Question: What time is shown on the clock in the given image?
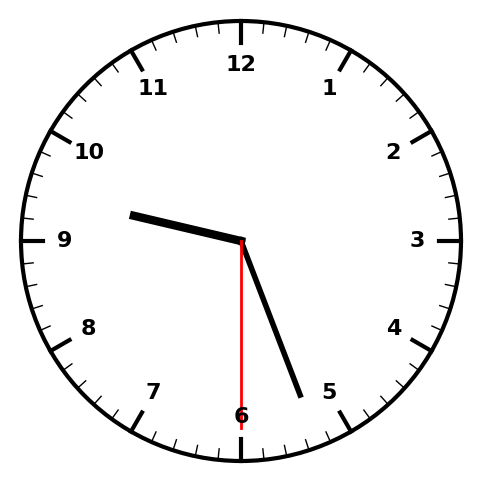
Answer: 09:26:30